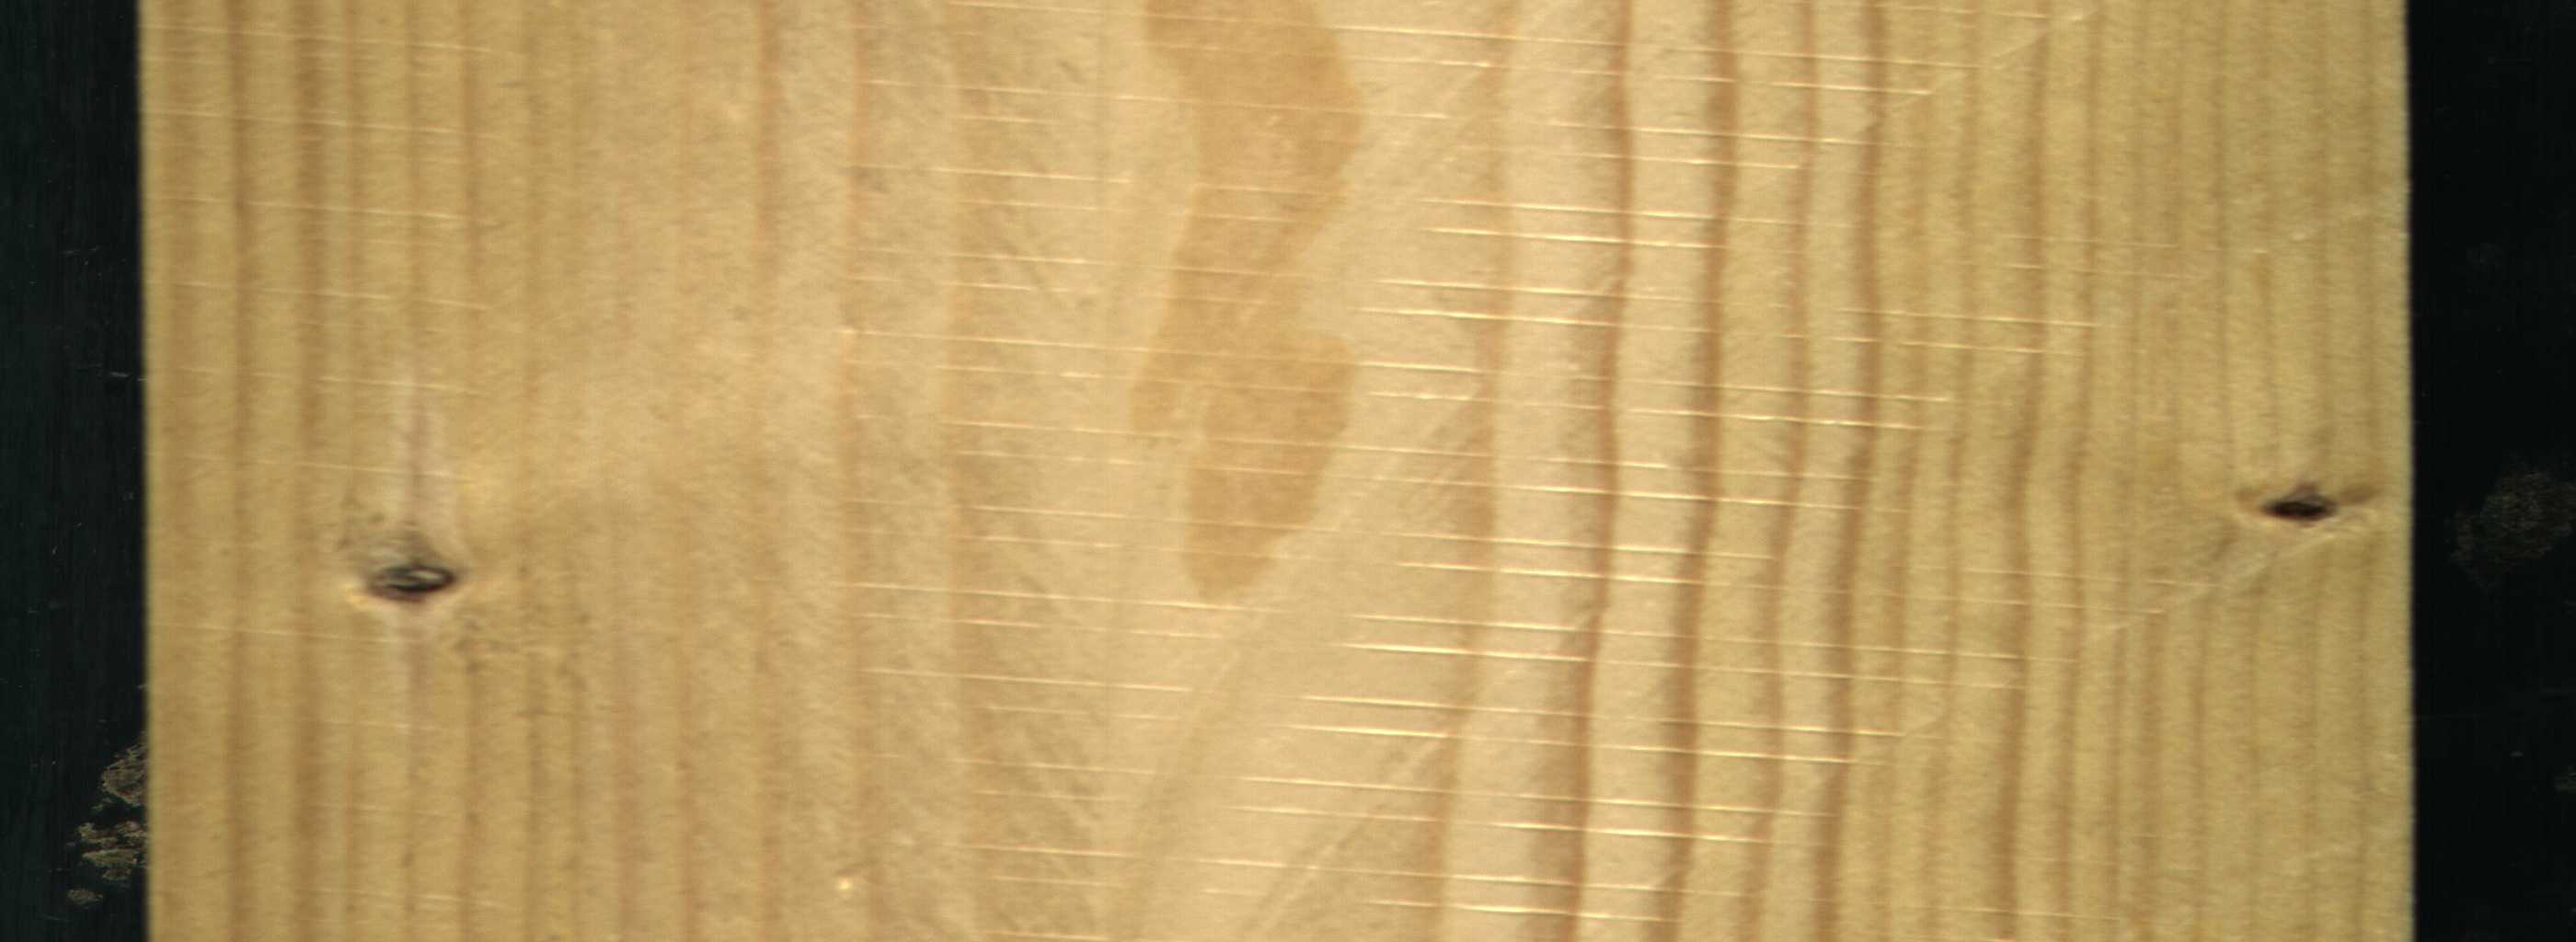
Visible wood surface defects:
Dead_Knot
Dead_Knot